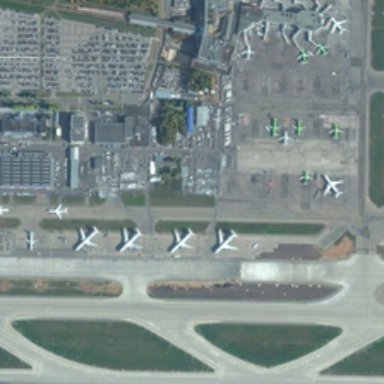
Many planes are parked in an airport near a large parking lot .